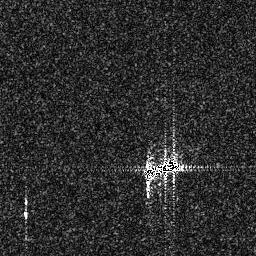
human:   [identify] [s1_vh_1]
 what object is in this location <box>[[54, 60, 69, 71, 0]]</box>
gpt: <ref>1 medium ship at the center</ref>